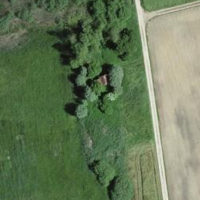
EUNIS habitat code: 52
Species observed at this site:
Corvus corone
Coreus marginatus
Aglais urticae
Parus major